Question: My model is:
'''
public string Vehicle
public DropDownListModel()
{
List<SelectListItem> items = new List<SelectListItem>();
items.Add(new SelectListItem() { Text = "one", Value = "one" });
items.Add(new SelectListItem() { Text = "two", Value = "two" });
SelectList items2 = new SelectList(items);
VehicleList = items2;
}
public string Vehicle
{
get;
set;
}
public SelectList VehicleList
{
get;
set;
}
'''
}
I am want to render selectList into a dropdwonlist but what I am getting is

My View is this:
'''
@using ( Html.BeginForm("Post","Guestbook"))
{
@Html.Label("Name") @Html.DropDownListFor(m=> m.Vehicle,Model.VehicleList)<br />
<input type="submit" name="submit" value="submit" />
}
'''
What am I doing wrong. I have spend quite a bit of time on this and checked various SO question but could not resolve this.
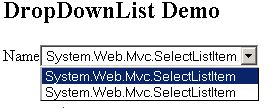
Answer: Agree with Max that VehicleList isn't being initialized. Even if you set it to the list it still doesn't know what property is the value and what is the data. Try changing your model like so:
'''
public class DropDownListModel
{
public DropDownListModel()
{
List<SelectListItem> items = new List<SelectListItem>();
items.Add( new SelectListItem() { Text = "one", Value = "one" } );
items.Add( new SelectListItem() { Text = "two", Value = "two" } );
VehicleList = new SelectList( items, "Value", "Text" );
}
public string Vehicle { get; set; }
public SelectList VehicleList { get; set; }
}
'''